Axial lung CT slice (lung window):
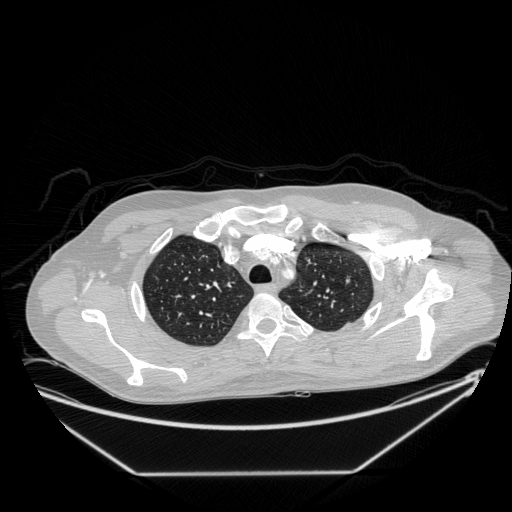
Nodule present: no